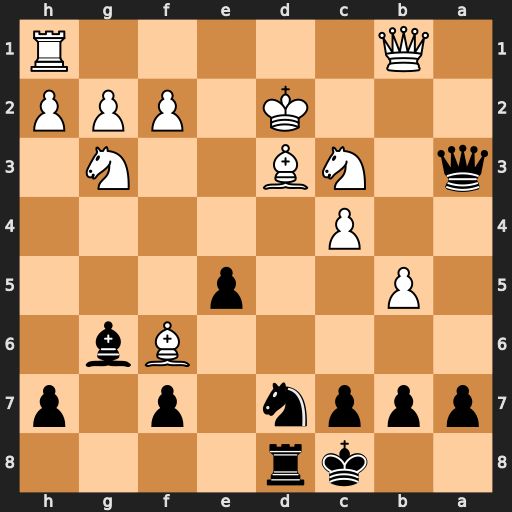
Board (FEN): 2kr4/pppn1p1p/5Bb1/1P2p3/2P5/q1NB2N1/3K1PPP/1Q5R
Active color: b
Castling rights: -
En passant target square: -
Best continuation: Nxf6 Nd5 Nxd5 Bf5+ Bxf5 Qxf5+ Kb8